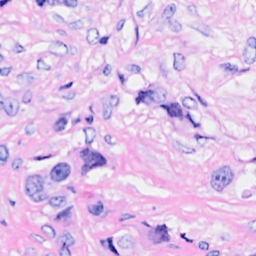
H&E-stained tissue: Breast